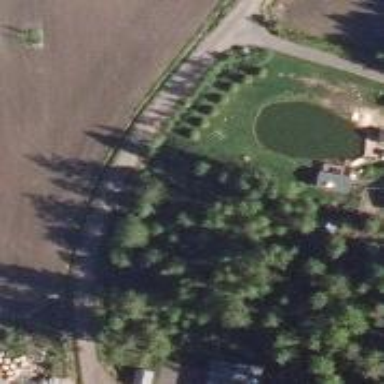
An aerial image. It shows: Animal shelter.